Question: I am creating a website and have designed the header
The Red and Blue is an image
The Yellow is a navigation bar
The circle is a logo
My issue is that I am unable to put the logo in div of the image and the nav div at the same time. Is this even possible or should I consider a new design. Perhaps I am looking at this incorrectly.
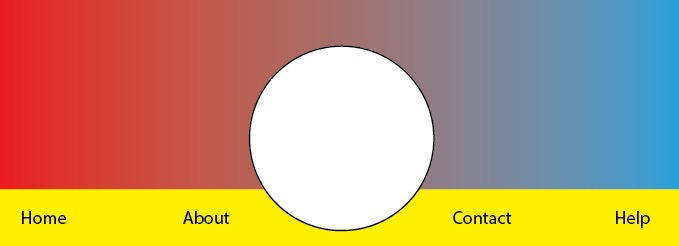
Answer: Your question is about having the same image on both the nav and that div.
<URL>
You can do it easily with background-image and set the same image aswell.
'''
background-image: url(http://s.glbimg.com/jo/g1/f/original/2016/05/02/palestinian-gaza-daily_life_mohammed_abed_afp.jpg);
background-size: cover;
backgroud-position: center center;
'''